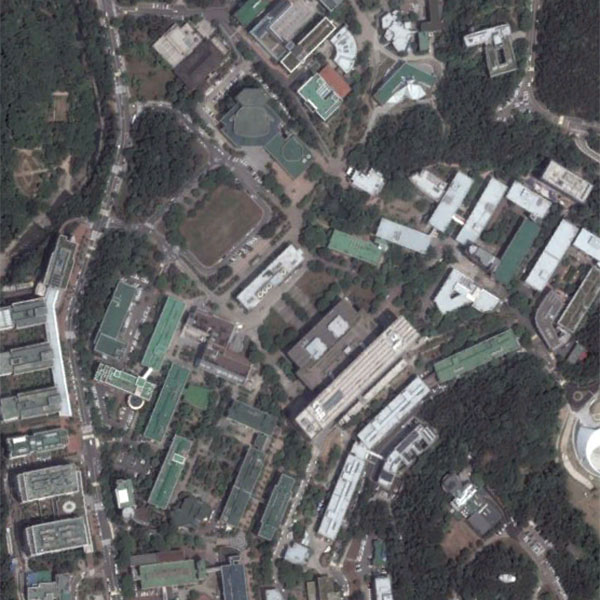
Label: School